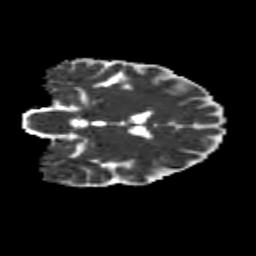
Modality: MD
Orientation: coronal
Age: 27
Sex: male
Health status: healthy
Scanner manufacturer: siemens
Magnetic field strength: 3 T
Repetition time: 10.8 s
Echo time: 0.082 s